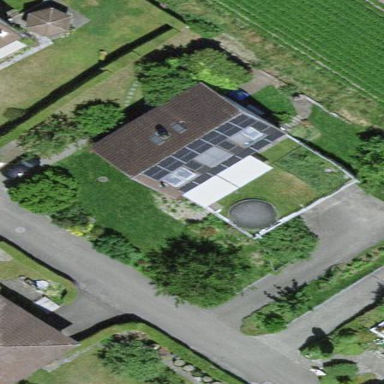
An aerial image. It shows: Simple house.